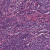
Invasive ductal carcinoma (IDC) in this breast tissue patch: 1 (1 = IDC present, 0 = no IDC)